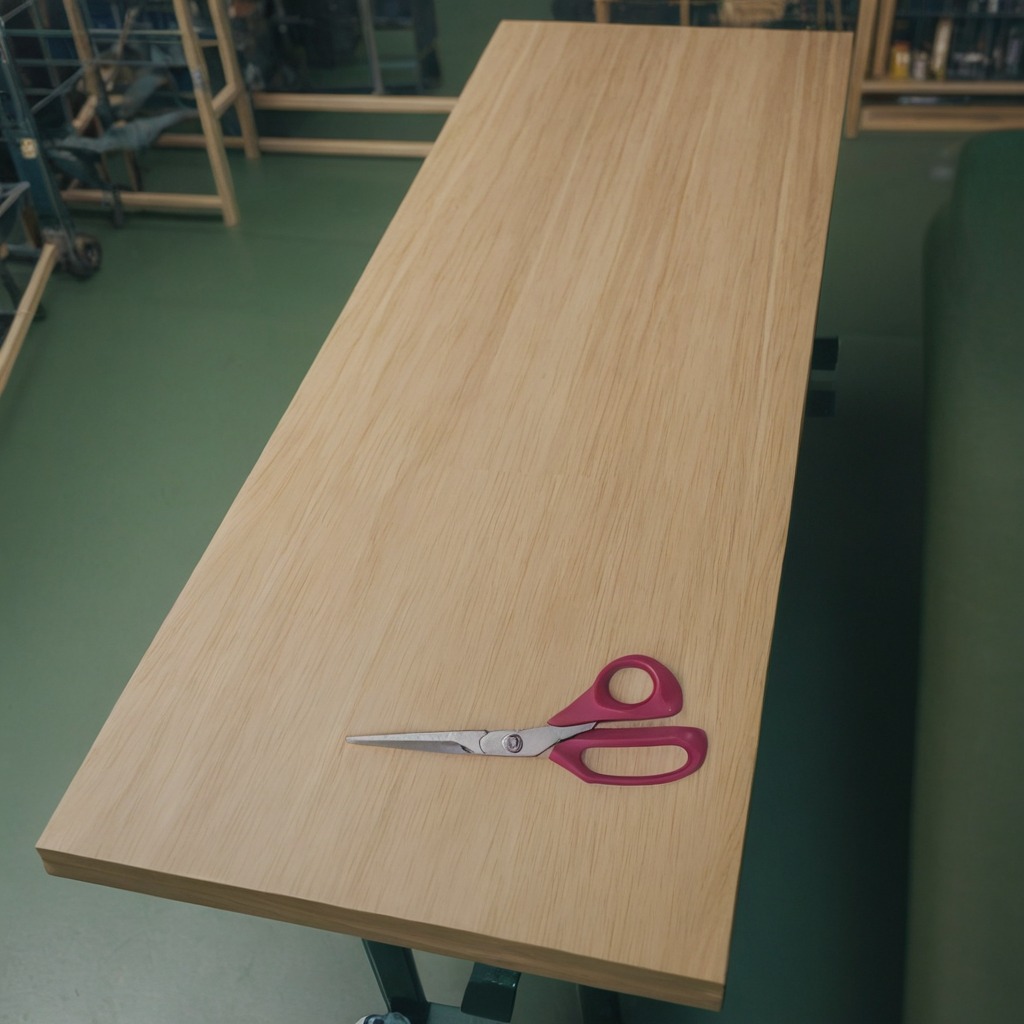
A scissor lying on the workbench inside a coastal fishing gear workshop.